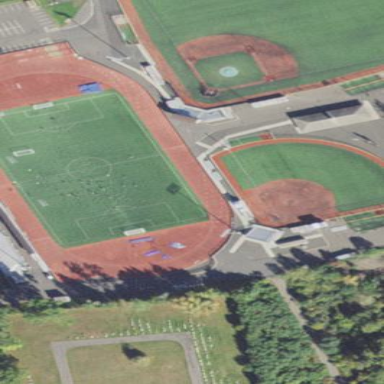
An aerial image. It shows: Artificial turf soccer pitch for leisure activities.